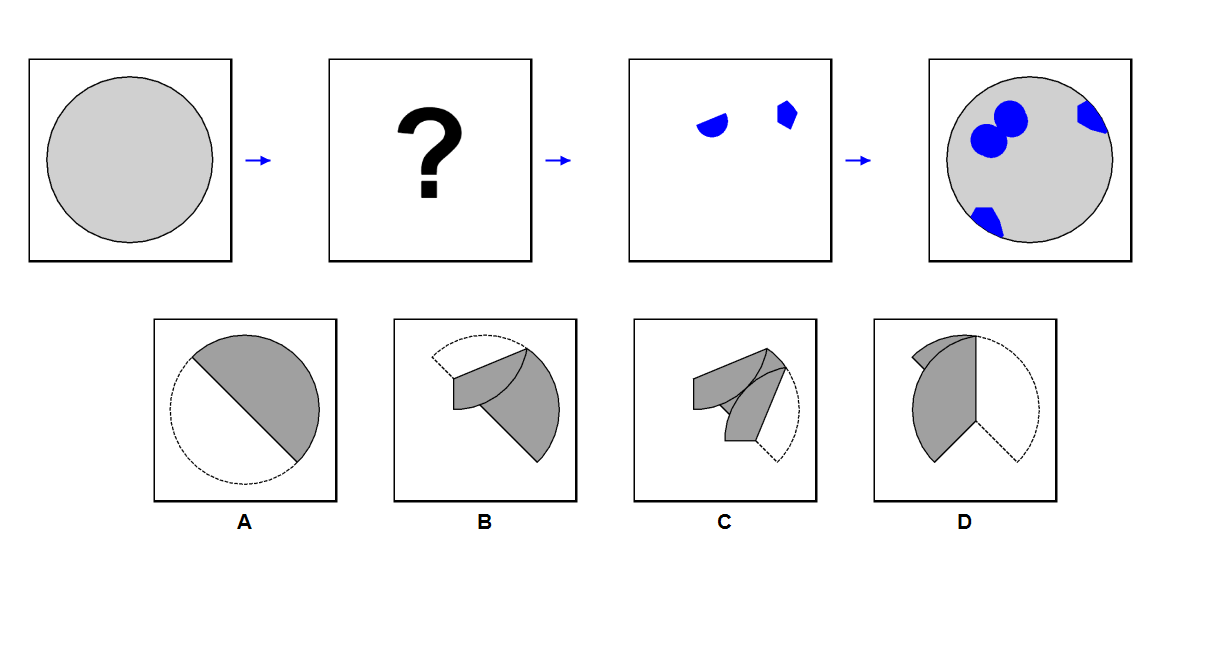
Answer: D